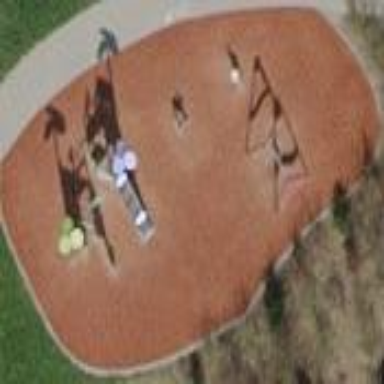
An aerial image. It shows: Playground area for leisure activities on the land.